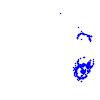
Particle: proton